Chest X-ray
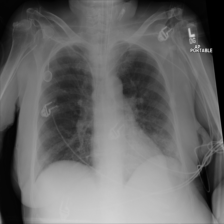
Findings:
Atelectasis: negative
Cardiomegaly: negative
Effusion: negative
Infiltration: positive
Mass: negative
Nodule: negative
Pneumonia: negative
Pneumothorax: negative
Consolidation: negative
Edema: negative
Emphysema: negative
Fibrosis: negative
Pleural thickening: negative
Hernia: negative